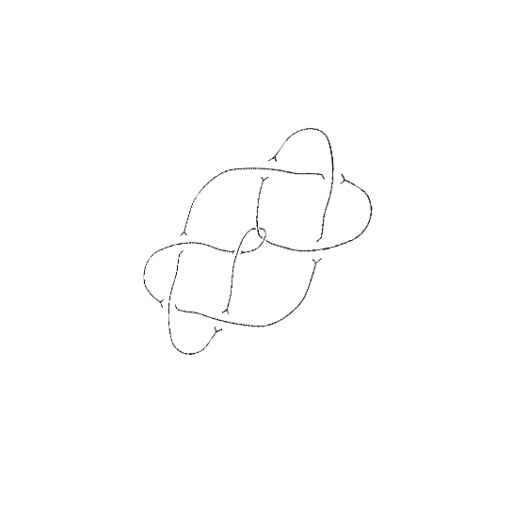
Crossing number: 9